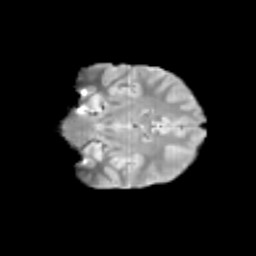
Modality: T2w
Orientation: coronal
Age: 11
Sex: female
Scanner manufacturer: siemens
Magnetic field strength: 3 T
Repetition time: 3.8 s
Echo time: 0.07 s